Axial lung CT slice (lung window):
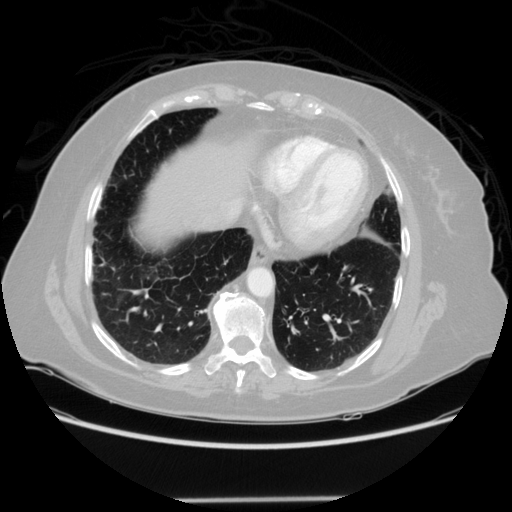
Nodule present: no